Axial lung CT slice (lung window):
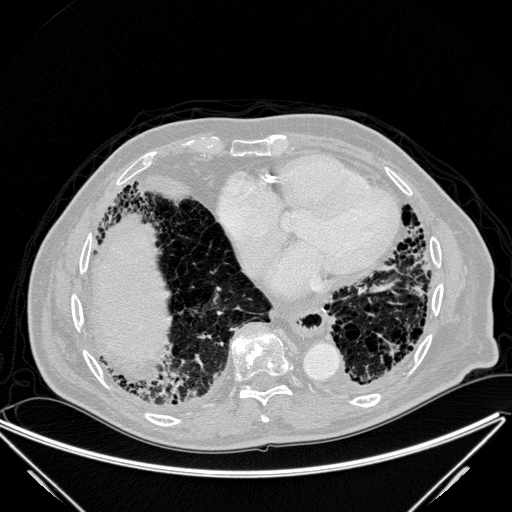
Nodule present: no